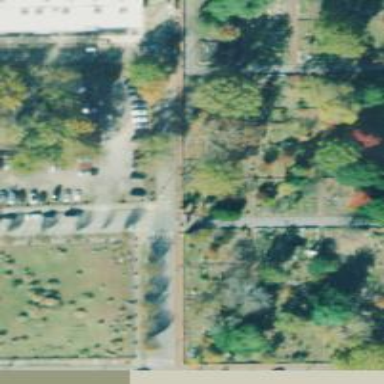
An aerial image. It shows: Unpaved parking area.